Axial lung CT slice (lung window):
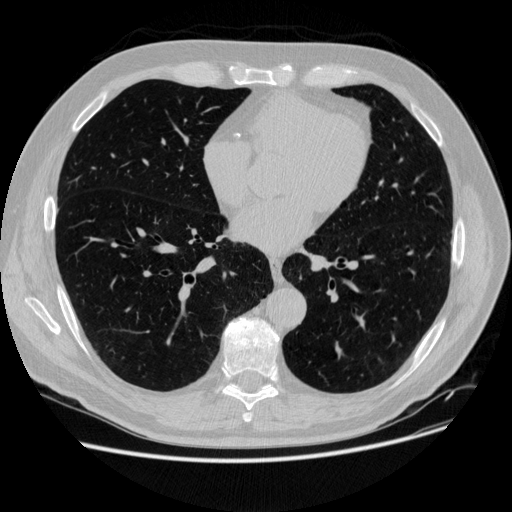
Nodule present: no